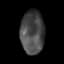
Tissue: skin
Cell type: Epithelial cells
Senescence score: 0.2868
Nuclear area (px): 1013
Mean DAPI intensity: 72.361